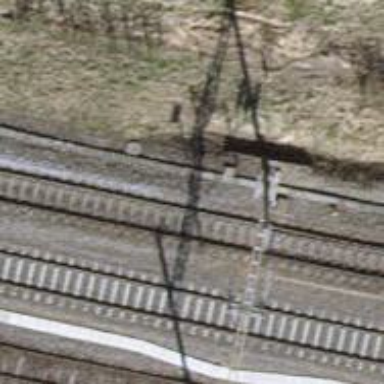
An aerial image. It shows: Railway switch.